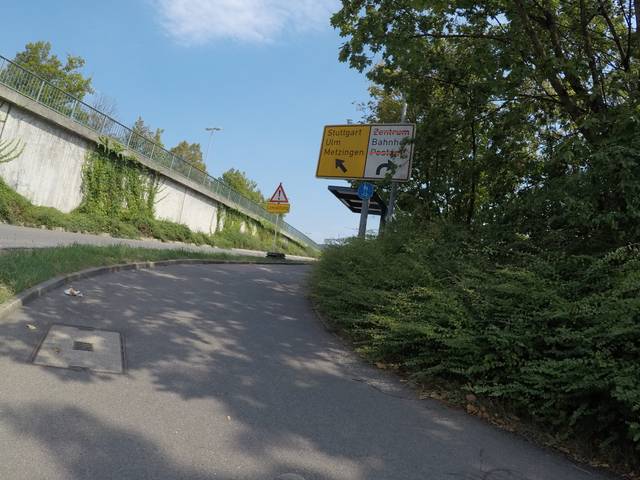
Region: Germany
Coordinates: 48.501, 9.212